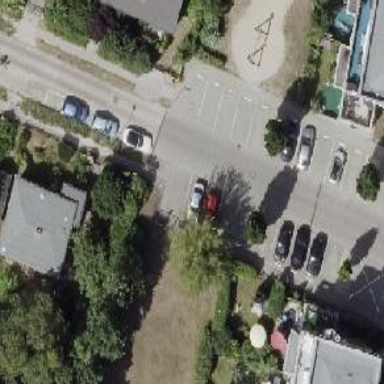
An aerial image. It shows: Paved road in living street.